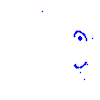
Particle: electron